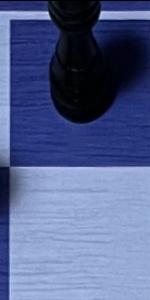
Label: Empty